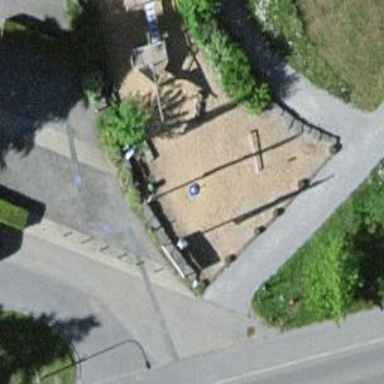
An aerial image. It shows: Playground featuring roundabout.